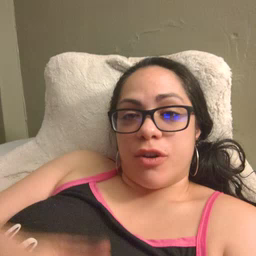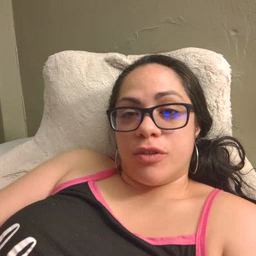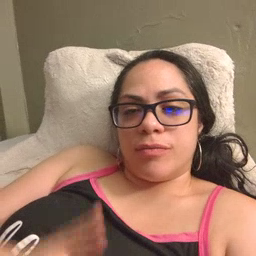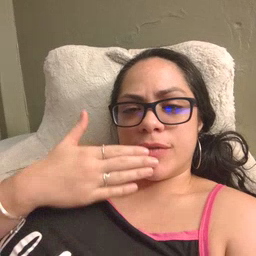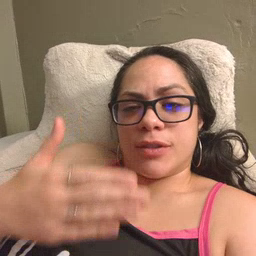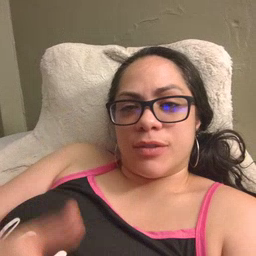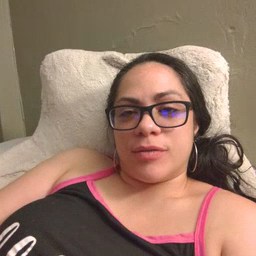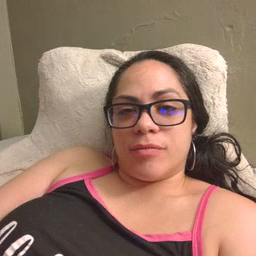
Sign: thankyou